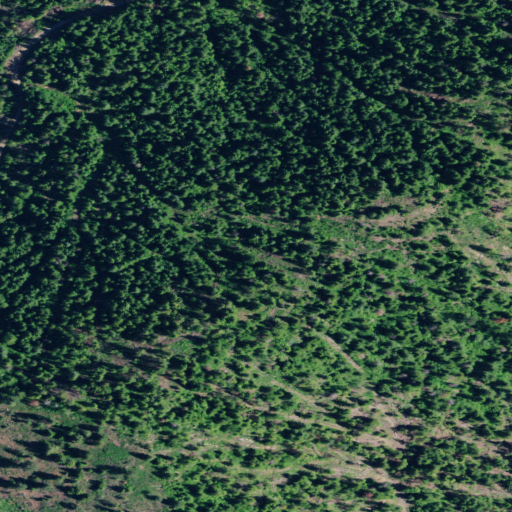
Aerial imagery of mountain in Idaho named Turner Peak containing evergreen forest and shrub